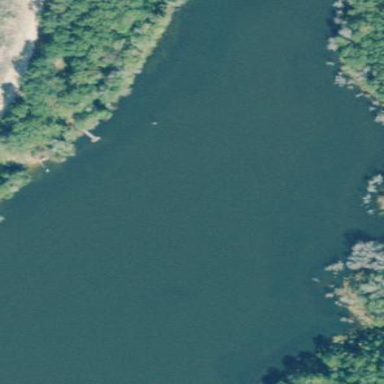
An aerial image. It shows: Lake with natural water.